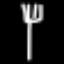
Label: fork